Question: So I've just written down some simple code that just displays an image in a JButton.
What I have done is write the code:
'''
import javax.swing.ImageIcon;
import javax.swing.JButton;
import javax.swing.JFrame;
import javax.swing.JPanel;
public class Main extends JFrame{
public static ImageIcon bf;
public static JPanel p;
public static JButton b;
public static void main (String args[]){
Main main = new Main();
bf = new ImageIcon("car.png");
p = new JPanel();
b = new JButton(bf);
p.add(b);
main.add(p);
main.setVisible(true);
main.setDefaultCloseOperation(main.EXIT_ON_CLOSE);
main.setSize(600,700);
}
}
'''
And I have copied a pic named car.png in the same folder with my class, but I can't seem to get it to work in elipse.

But when I run the same exact code in BlueJ it runs it without any known issues.
Any help woul be greately apprecciated
Thanks In advance.
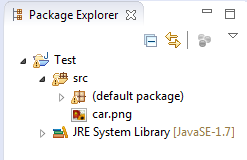
Answer: change
'''
bf = new ImageIcon("car.png");
'''
to
'''
URL url = Main.class.getResource("car.png");
bf = new ImageIcon(url);
'''